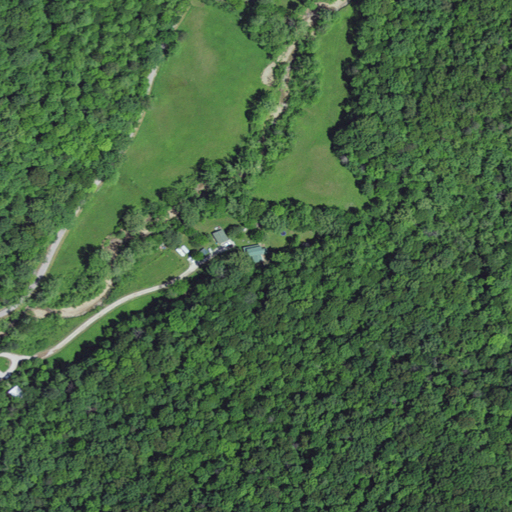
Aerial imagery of valley in Kentucky named Hedger Hollow containing deciduous forest, mixed forest, pasture, open development, and low intensity development